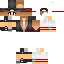
A female human skin with medium skin, wearing brown long hair dressed in a blue hoodie and red pants, featuring a closed mouth.